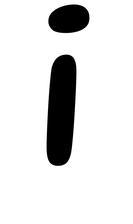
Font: Gluten_Light